Aerial crown-view tile of a tropical tree (Barro Colorado Island, Panama), acquired 20240918:
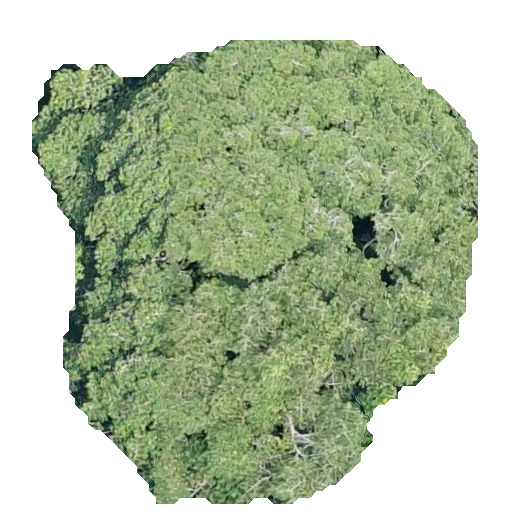
Species: Virola surinamensis
GBIF accepted scientific name: Virola surinamensis
Crown area: 249.673 m²